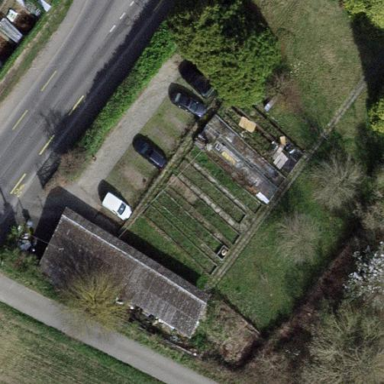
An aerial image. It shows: Garden surrounded by fence.